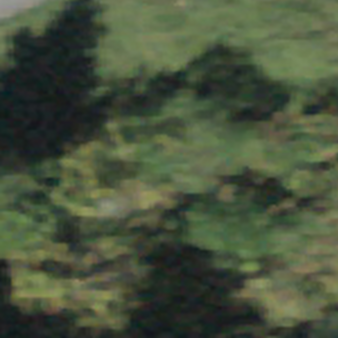
Label: other